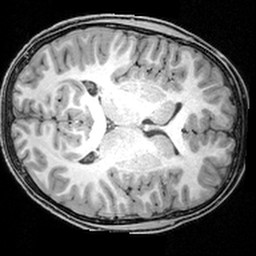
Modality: T1w
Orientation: axial
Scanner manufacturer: siemens
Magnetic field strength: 3 T
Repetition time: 1.9 s
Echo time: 0.00397 s